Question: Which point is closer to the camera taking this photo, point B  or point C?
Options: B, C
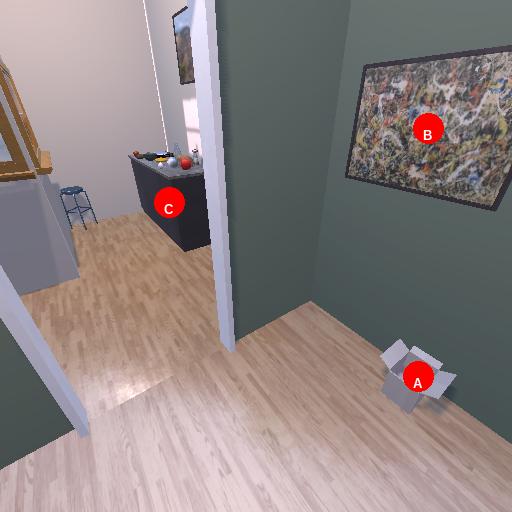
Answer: B